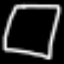
Label: square